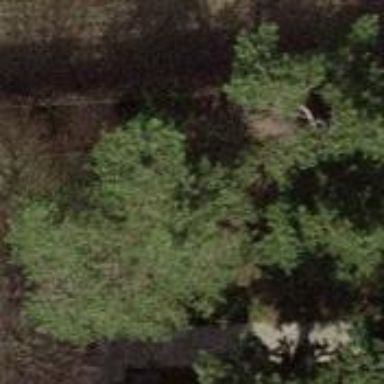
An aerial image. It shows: Evergreen needle-leaved tree.